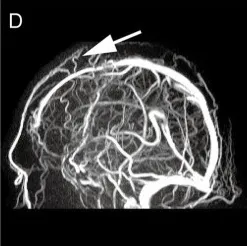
MRV suggests that it is closely related to the branches of the sagittal sinus.
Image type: radiology (ct)